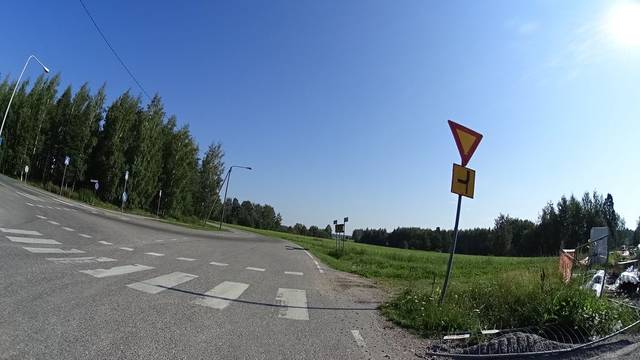
Region: Finland
Coordinates: 60.3, 25.067